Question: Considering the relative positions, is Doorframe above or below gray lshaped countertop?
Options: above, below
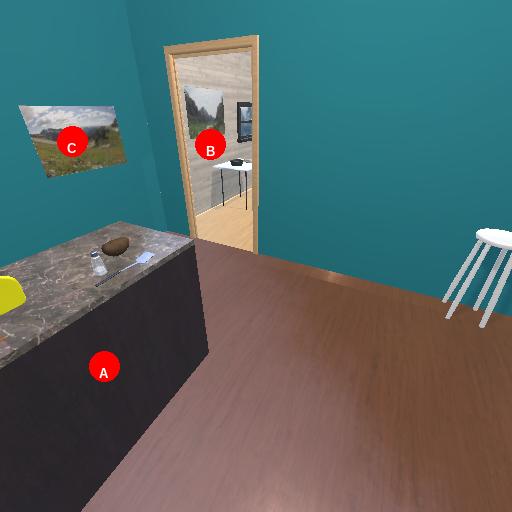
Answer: above